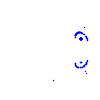
Particle: proton